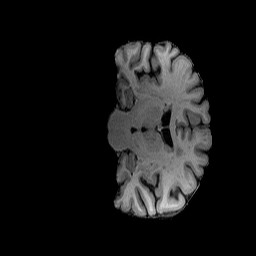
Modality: T1w
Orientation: coronal
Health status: healthy